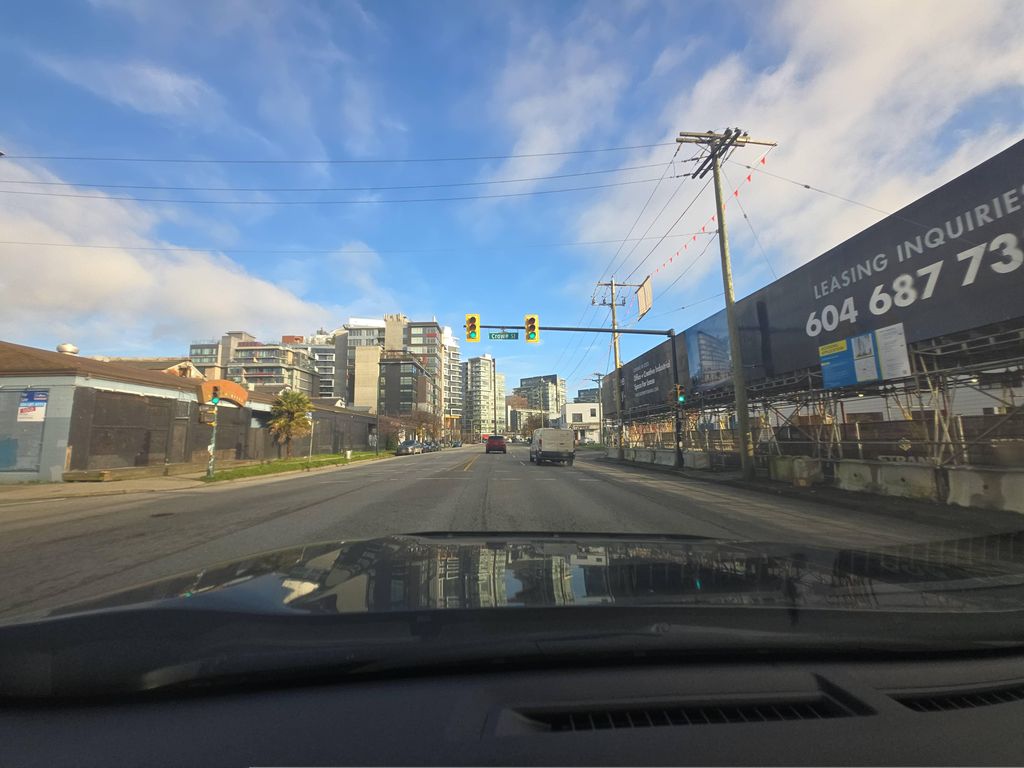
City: vancouver